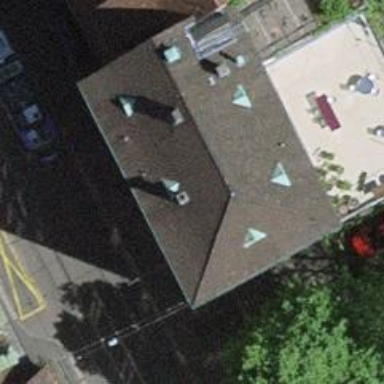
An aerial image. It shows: Furniture shop.